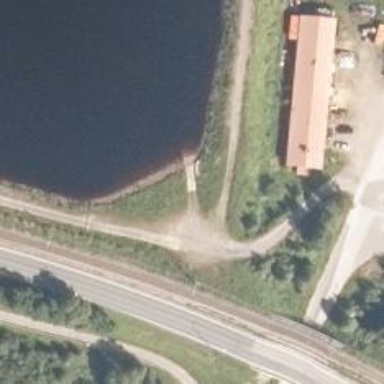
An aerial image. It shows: Slipway on service road designed for leisure land access.